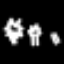
Label: palm tree